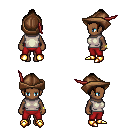
a pixel art fantasy rpg character, female body template, human, dark skin, white sleeveless shirt, red pants, brown short topknot hairstyle, leather cap, bracelets, gold boots, four views (front, back, left, right), 2x2 character sprite sheet, small pixel art, hard edges, no anti-aliasing